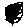
Label: hexagon